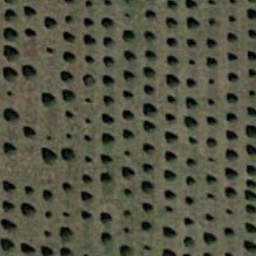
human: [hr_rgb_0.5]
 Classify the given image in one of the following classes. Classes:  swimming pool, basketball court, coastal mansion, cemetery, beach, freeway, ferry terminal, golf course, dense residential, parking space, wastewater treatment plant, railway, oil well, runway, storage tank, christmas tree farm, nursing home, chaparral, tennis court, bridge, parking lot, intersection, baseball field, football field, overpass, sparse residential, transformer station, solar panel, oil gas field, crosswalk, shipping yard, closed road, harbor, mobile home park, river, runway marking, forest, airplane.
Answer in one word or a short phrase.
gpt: christmas tree farm